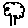
Label: tree